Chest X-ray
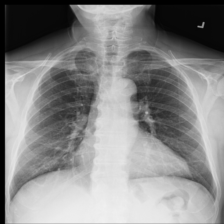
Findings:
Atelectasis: negative
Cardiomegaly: negative
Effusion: negative
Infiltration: negative
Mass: negative
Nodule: negative
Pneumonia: negative
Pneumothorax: negative
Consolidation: negative
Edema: negative
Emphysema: negative
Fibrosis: negative
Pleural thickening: negative
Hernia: negative